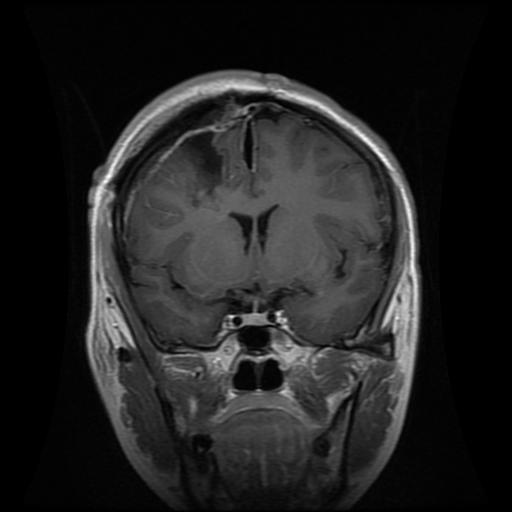
Label: glioma